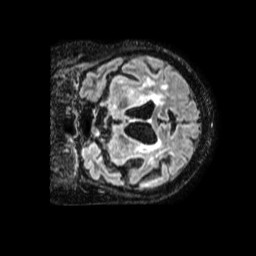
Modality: FLAIR
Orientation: coronal
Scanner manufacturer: philips
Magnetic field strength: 1.5 T
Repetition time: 4.8 s
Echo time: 0.3363 s